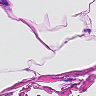
Metastatic tissue present: no